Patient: sex M, age 65
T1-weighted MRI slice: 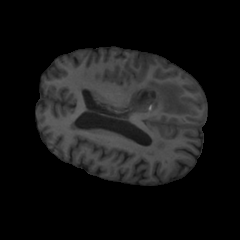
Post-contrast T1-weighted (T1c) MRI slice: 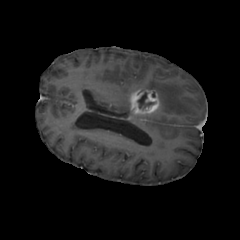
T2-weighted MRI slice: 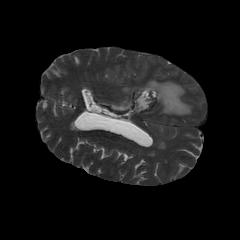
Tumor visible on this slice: yes
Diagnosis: Glioblastoma, IDH-wildtype
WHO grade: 4